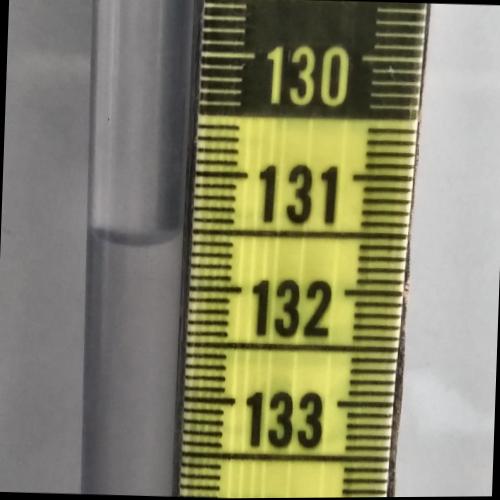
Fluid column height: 131.6 cm